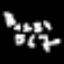
Label: squiggle